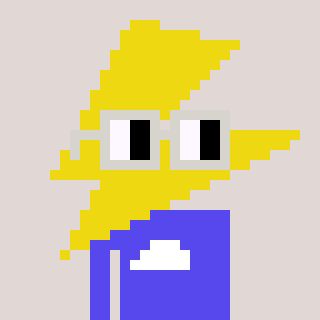
a pixel art character with square light gray glasses, a lightning bolt-shaped head and a computerblue-colored body on a warm background